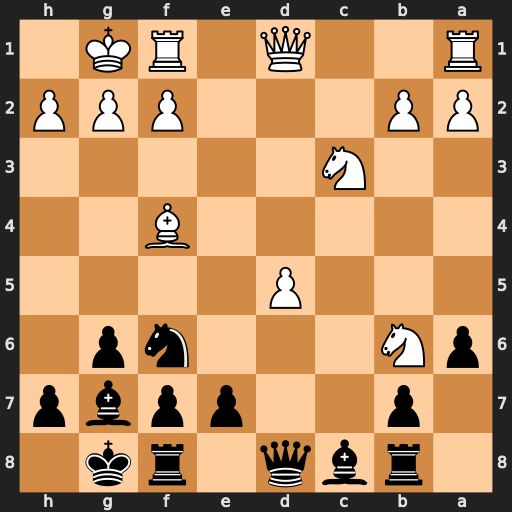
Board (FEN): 1rbq1rk1/1p2ppbp/pN3np1/3P4/5B2/2N5/PP3PPP/R2Q1RK1
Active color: b
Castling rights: -
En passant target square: -
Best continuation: Qxb6 Bxb8 Bg4